Question: So I've found, with the 'MAT' that I keep creating multiple 'Threads' with every 'surfaceCreate'
I think I need these threads, though, but this method causes multiple instances of 'ViewThread', as a user navigates through my app, which is a memory leak.
How can I reorganize the way my threads are created and handled so that this doesn't happen, or how can I stop the leak from occurring?
'''
@Override
public void surfaceCreated(SurfaceHolder holder) {
loading=false;
if (!mThread.isAlive()){
mThread = new ViewThread(this);
mThread.setMenuRunning(true);
mThread.start();
}
}
@Override
public void surfaceDestroyed(SurfaceHolder holder) {
if (mThread.isAlive()){
mThread.setMenuRunning(false);
}
}
'''
I opened and navigated away from the 'Career' Activity of my game five times, and this is what shows up on the 'MAT'

EDIT: I've since found that depending on 'surfaceDestroyed' for the destruction of my threads is unreliable. I now call the appropriate thread-destroying calls from a different method, triggered 'onPause'.
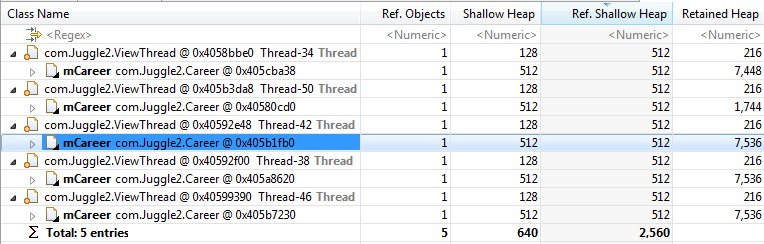
Answer: You should use a WeakReference to reference the Career in your Thread. This way the reference will be cleared when there are no more hard references to the Career.
You can track all references in MAT by right clicking the career and choosing Path To GC Roots, then with all references. This will show you the path(s) to the object retained in memory. Make sure you either clear those references when you are done with the activity or make use of WeakReferences to have the GC clear them automatically.